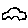
Label: car